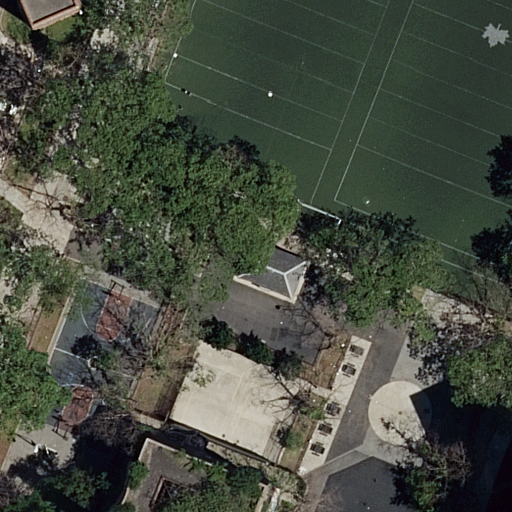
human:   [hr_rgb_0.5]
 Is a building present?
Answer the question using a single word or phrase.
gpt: yes

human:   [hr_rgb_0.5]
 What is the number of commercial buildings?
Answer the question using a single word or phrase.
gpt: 0

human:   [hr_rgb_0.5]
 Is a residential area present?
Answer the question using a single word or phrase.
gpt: yes

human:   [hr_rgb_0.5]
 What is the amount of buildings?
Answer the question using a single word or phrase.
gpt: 3

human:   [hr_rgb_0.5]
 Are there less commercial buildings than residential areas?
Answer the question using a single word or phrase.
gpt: yes

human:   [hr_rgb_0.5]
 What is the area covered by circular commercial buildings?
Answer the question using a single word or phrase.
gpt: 0m2

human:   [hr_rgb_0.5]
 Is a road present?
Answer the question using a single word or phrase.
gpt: yes

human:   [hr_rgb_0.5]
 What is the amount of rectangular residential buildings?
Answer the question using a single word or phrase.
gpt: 2

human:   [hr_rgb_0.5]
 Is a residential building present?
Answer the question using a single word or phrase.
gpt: yes

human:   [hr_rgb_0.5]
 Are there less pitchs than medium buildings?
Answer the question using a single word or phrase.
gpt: yes

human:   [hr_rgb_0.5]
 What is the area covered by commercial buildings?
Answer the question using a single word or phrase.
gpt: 0m2

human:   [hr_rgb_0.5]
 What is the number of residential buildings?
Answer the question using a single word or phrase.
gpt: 3

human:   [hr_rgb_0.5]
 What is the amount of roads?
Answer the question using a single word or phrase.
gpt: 4

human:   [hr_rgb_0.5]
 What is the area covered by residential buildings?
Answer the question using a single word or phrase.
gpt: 803m2

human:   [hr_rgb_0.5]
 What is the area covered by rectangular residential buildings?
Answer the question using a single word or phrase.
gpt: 417m2

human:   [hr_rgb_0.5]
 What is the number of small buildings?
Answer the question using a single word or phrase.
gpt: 1

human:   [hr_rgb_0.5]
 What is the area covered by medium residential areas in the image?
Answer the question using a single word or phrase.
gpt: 0m2

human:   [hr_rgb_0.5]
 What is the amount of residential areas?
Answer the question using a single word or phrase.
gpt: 1

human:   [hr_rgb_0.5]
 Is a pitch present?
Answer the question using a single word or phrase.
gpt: yes

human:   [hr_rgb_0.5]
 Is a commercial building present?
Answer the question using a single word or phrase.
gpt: no

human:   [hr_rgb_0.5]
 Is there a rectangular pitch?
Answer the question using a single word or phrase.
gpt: yes

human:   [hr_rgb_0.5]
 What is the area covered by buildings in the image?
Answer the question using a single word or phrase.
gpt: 803m2

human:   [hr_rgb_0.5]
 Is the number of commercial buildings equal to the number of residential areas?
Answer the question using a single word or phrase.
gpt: no

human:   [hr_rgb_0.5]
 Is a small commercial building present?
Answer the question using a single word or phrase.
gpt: no

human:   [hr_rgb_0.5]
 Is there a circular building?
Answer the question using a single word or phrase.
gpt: no

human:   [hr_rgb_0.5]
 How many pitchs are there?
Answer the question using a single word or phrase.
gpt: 1

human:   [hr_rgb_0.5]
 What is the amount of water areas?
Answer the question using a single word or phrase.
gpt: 0

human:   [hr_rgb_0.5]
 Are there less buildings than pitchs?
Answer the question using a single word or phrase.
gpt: no

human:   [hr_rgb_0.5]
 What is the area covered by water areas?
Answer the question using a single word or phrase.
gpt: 0m2

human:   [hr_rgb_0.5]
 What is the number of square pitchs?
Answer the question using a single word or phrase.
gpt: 0

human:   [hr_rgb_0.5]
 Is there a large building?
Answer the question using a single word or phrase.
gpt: no

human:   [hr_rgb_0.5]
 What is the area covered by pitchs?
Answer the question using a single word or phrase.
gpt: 3302m2

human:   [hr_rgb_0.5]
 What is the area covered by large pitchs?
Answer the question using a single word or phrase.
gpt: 3302m2

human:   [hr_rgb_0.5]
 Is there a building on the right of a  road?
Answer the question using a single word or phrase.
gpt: yes

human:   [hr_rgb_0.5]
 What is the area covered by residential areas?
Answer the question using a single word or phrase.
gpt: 9802m2

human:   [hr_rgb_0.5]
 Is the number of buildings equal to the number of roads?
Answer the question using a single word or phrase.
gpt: no

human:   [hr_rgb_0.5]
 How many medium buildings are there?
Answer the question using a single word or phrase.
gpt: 2

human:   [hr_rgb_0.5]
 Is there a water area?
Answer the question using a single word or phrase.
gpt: no

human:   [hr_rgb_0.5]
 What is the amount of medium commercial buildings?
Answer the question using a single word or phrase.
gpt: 0

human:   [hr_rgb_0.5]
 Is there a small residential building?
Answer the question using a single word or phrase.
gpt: yes

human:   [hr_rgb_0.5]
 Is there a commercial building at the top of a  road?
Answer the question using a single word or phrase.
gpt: no

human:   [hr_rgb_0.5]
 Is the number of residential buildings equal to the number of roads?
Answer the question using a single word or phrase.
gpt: no

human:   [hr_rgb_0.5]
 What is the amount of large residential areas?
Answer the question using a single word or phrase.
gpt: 1

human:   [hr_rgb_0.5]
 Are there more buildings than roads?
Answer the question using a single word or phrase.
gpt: no

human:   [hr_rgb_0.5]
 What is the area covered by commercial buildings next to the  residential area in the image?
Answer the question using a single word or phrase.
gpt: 0m2

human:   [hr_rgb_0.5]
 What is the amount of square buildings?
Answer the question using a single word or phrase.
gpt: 0

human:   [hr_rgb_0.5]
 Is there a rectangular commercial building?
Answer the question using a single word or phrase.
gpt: no

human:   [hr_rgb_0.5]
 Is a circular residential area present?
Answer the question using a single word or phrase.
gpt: no

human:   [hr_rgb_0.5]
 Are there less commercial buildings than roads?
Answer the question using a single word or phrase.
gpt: yes

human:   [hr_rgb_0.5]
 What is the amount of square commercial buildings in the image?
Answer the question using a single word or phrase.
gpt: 0

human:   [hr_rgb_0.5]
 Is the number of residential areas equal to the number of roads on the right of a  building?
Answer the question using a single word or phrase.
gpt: no

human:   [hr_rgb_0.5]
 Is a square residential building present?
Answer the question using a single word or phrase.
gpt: no

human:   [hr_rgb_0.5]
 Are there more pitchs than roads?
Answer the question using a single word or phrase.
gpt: no

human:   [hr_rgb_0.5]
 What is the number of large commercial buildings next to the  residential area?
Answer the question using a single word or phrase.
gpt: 0

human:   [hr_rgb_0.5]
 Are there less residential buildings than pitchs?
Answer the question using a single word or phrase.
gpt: no

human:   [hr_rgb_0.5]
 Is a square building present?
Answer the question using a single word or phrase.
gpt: no

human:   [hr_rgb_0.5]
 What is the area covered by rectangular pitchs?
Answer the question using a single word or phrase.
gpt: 3302m2

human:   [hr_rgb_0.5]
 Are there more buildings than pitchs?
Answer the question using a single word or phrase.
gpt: yes

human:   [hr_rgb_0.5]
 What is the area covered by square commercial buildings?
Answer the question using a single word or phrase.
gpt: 0m2

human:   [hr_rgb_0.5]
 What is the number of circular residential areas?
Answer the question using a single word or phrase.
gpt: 0

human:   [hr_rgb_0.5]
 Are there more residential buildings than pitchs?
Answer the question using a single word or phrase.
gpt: yes

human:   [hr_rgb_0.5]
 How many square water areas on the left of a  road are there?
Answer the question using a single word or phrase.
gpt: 0

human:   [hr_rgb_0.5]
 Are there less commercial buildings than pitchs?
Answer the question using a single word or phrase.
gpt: yes

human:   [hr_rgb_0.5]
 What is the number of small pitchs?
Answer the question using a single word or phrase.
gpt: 0